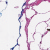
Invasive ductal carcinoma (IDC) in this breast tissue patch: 0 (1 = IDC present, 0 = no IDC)